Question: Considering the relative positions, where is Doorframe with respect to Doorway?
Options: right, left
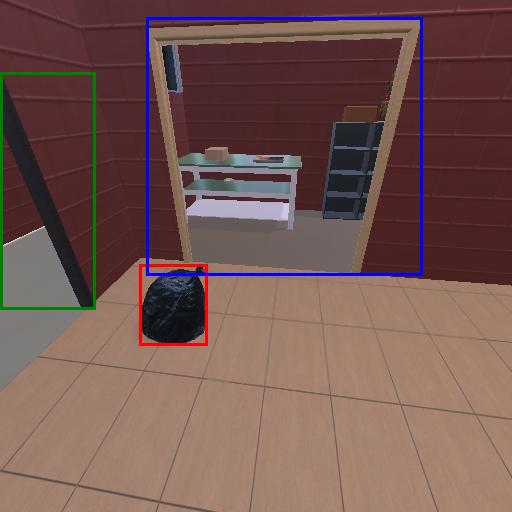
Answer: right